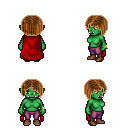
a pixel art fantasy rpg character, female body template, orc, green skin, red cape, magenta pants, brown pageboy hairstyle, bracelets, brown shoes, four views (front, back, left, right), 2x2 character sprite sheet, small pixel art, hard edges, no anti-aliasing